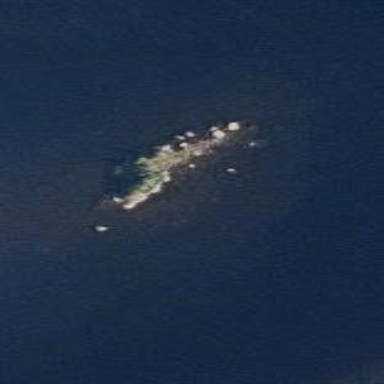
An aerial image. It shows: Islet.